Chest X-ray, PA view. Patient: 44 years old, sex F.
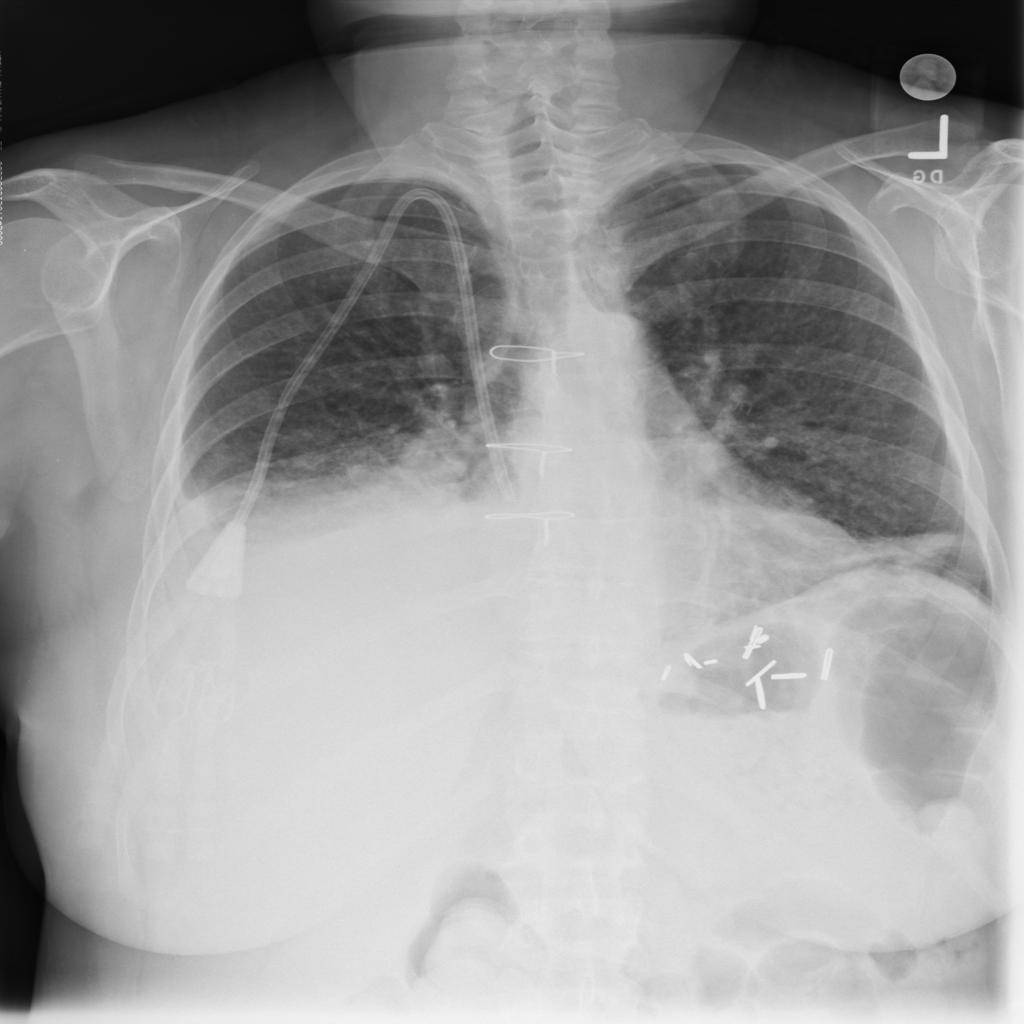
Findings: Atelectasis, Effusion, Infiltration